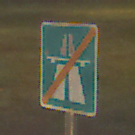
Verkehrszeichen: EndeAutbahn
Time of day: Night
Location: Outdoor (Suburban)
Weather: Clear
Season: NotSpecified
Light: Artificial